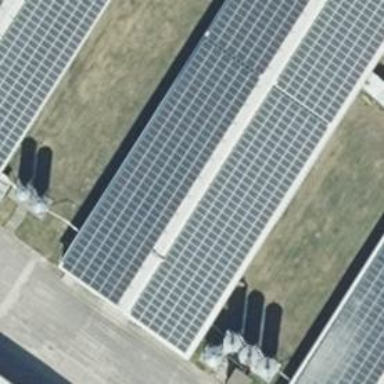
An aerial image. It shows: Solar-powered generator using photovoltaic technology. This small installation generates electricity through solar photovoltaic panels.